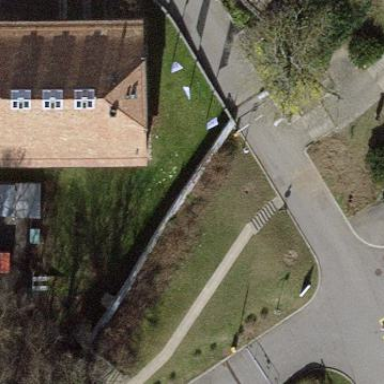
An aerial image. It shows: Office building with gambrel roof.